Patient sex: M
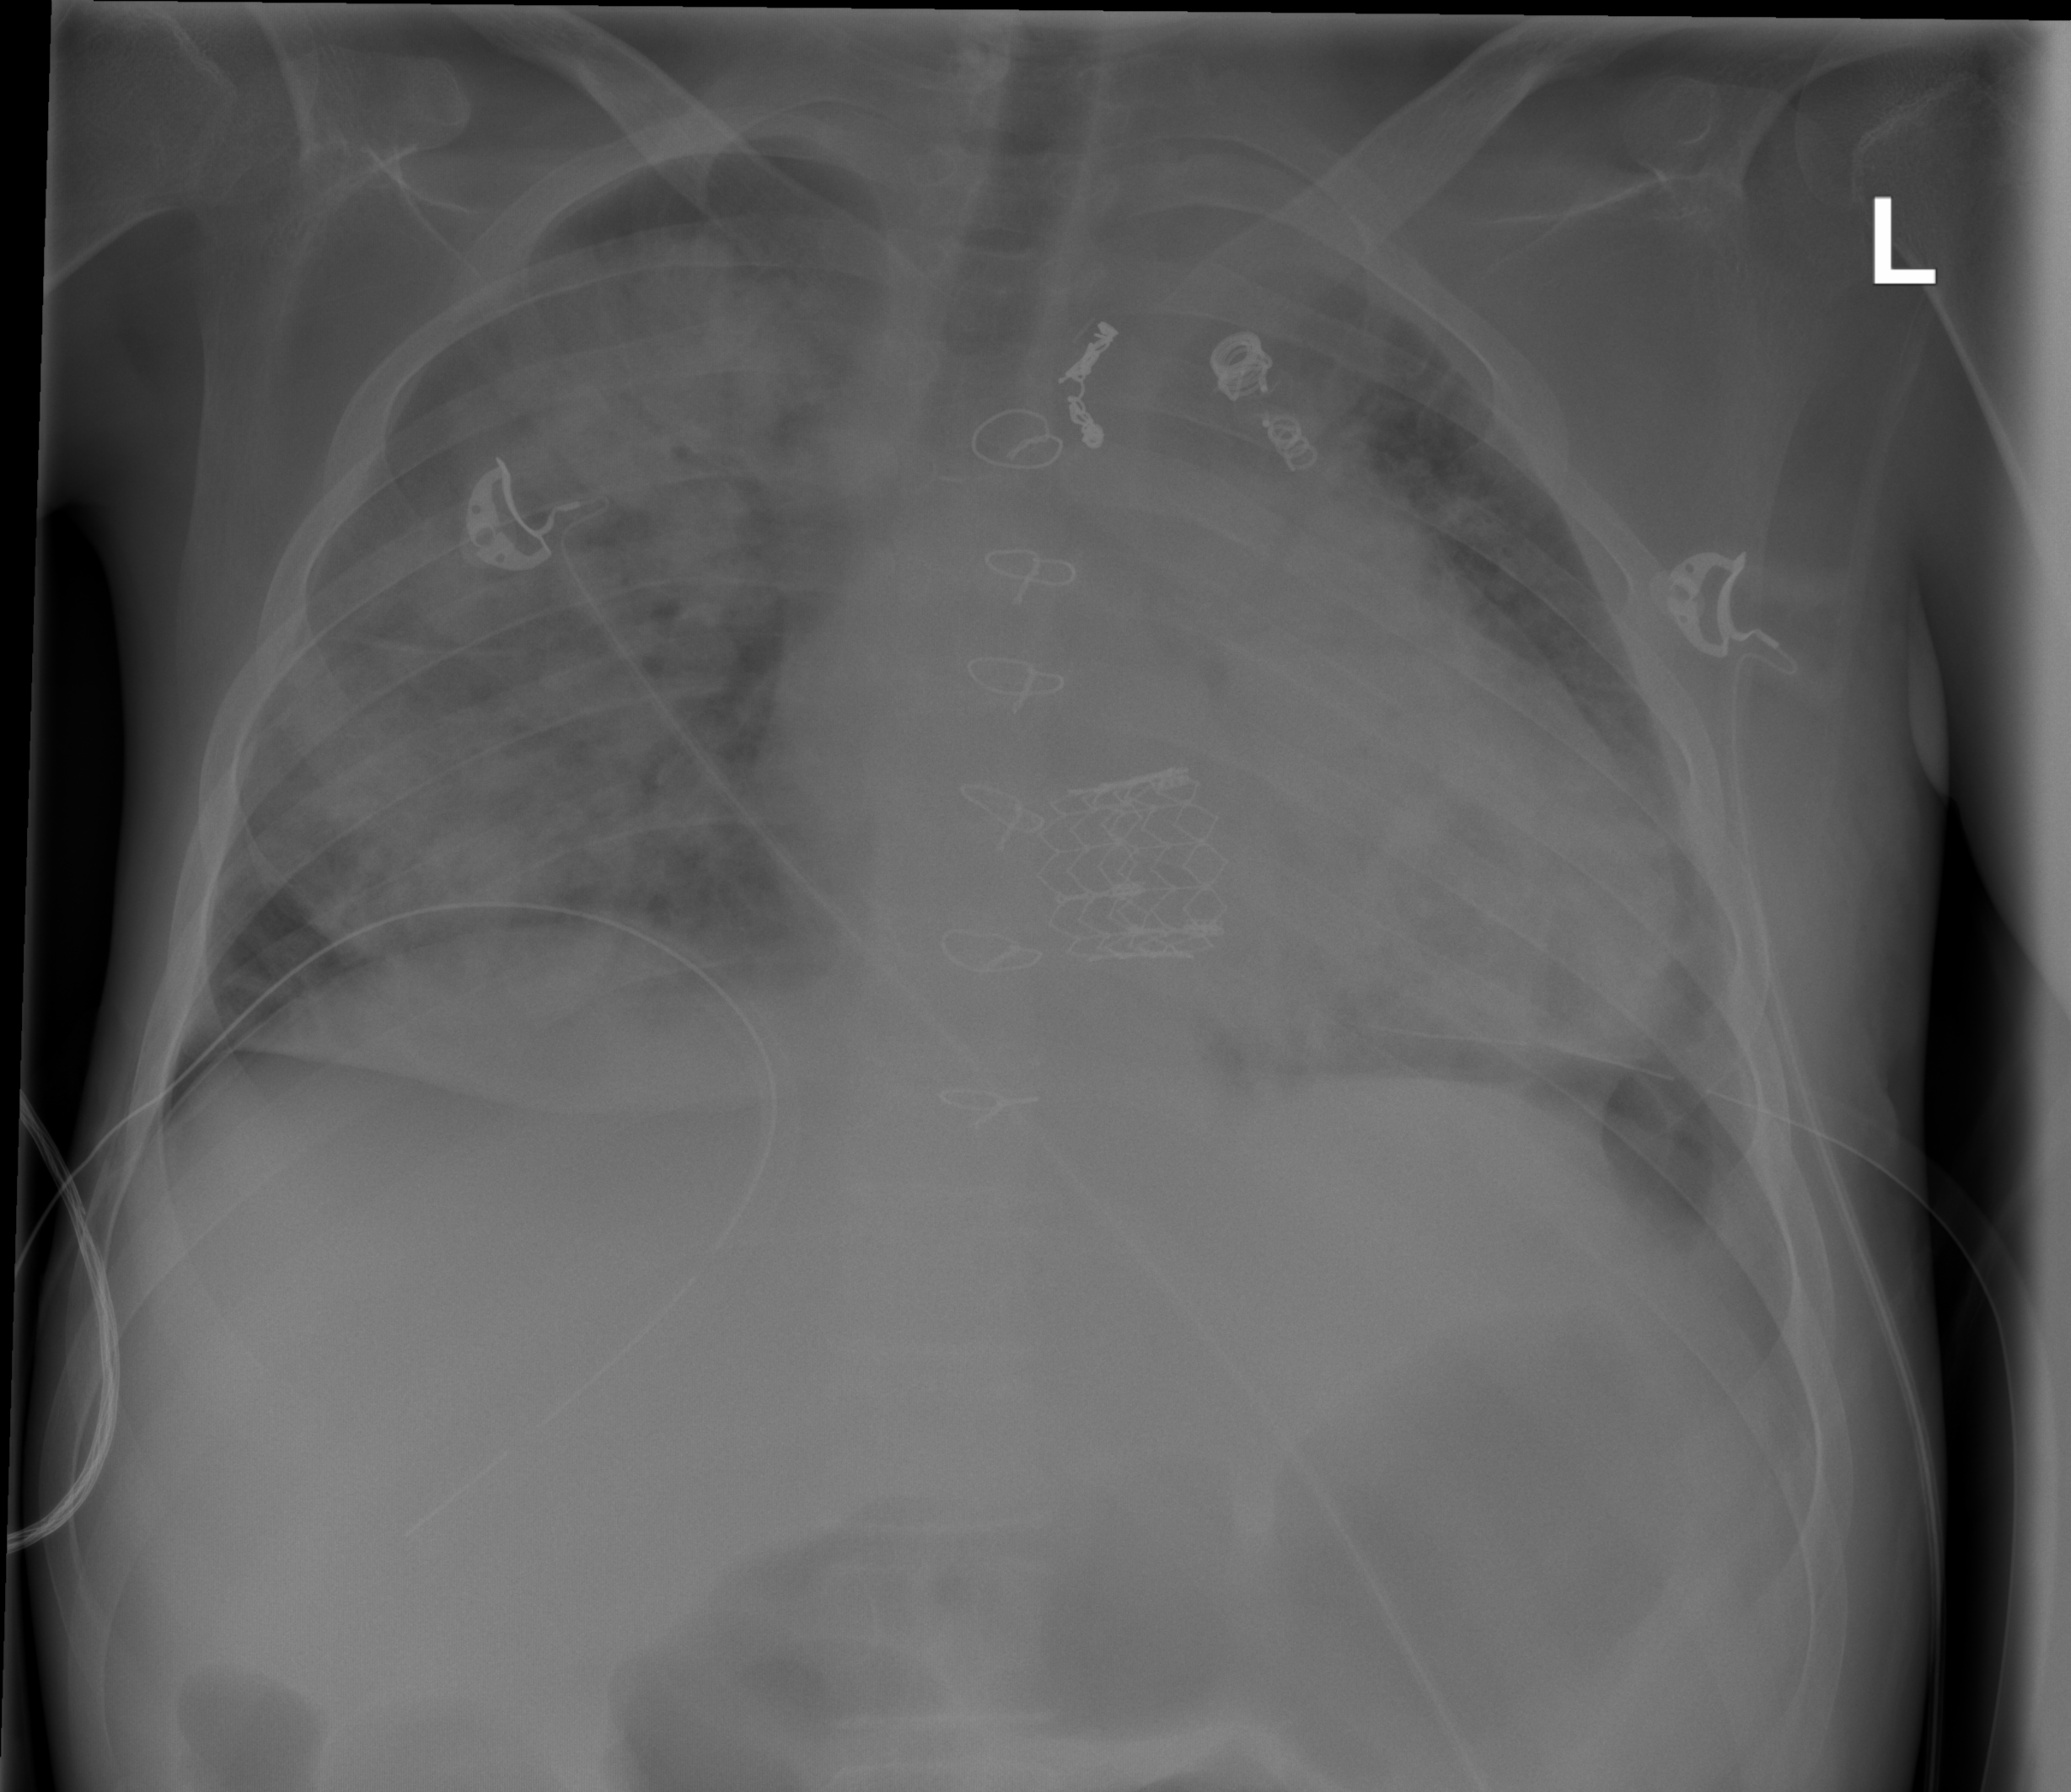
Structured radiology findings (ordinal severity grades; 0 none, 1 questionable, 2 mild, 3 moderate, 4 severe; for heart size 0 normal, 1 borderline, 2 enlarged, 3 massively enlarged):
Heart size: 3
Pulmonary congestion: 2
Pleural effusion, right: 0
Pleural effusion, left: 1
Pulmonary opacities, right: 4
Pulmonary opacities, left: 3
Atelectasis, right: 2
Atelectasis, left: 2